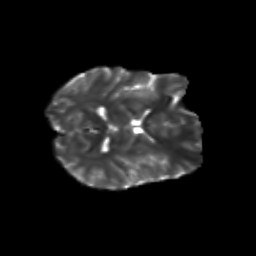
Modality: T2w
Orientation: axial
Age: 24
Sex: male
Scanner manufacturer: siemens
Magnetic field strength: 3 T
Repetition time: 3.5 s
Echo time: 0.104 s